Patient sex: M
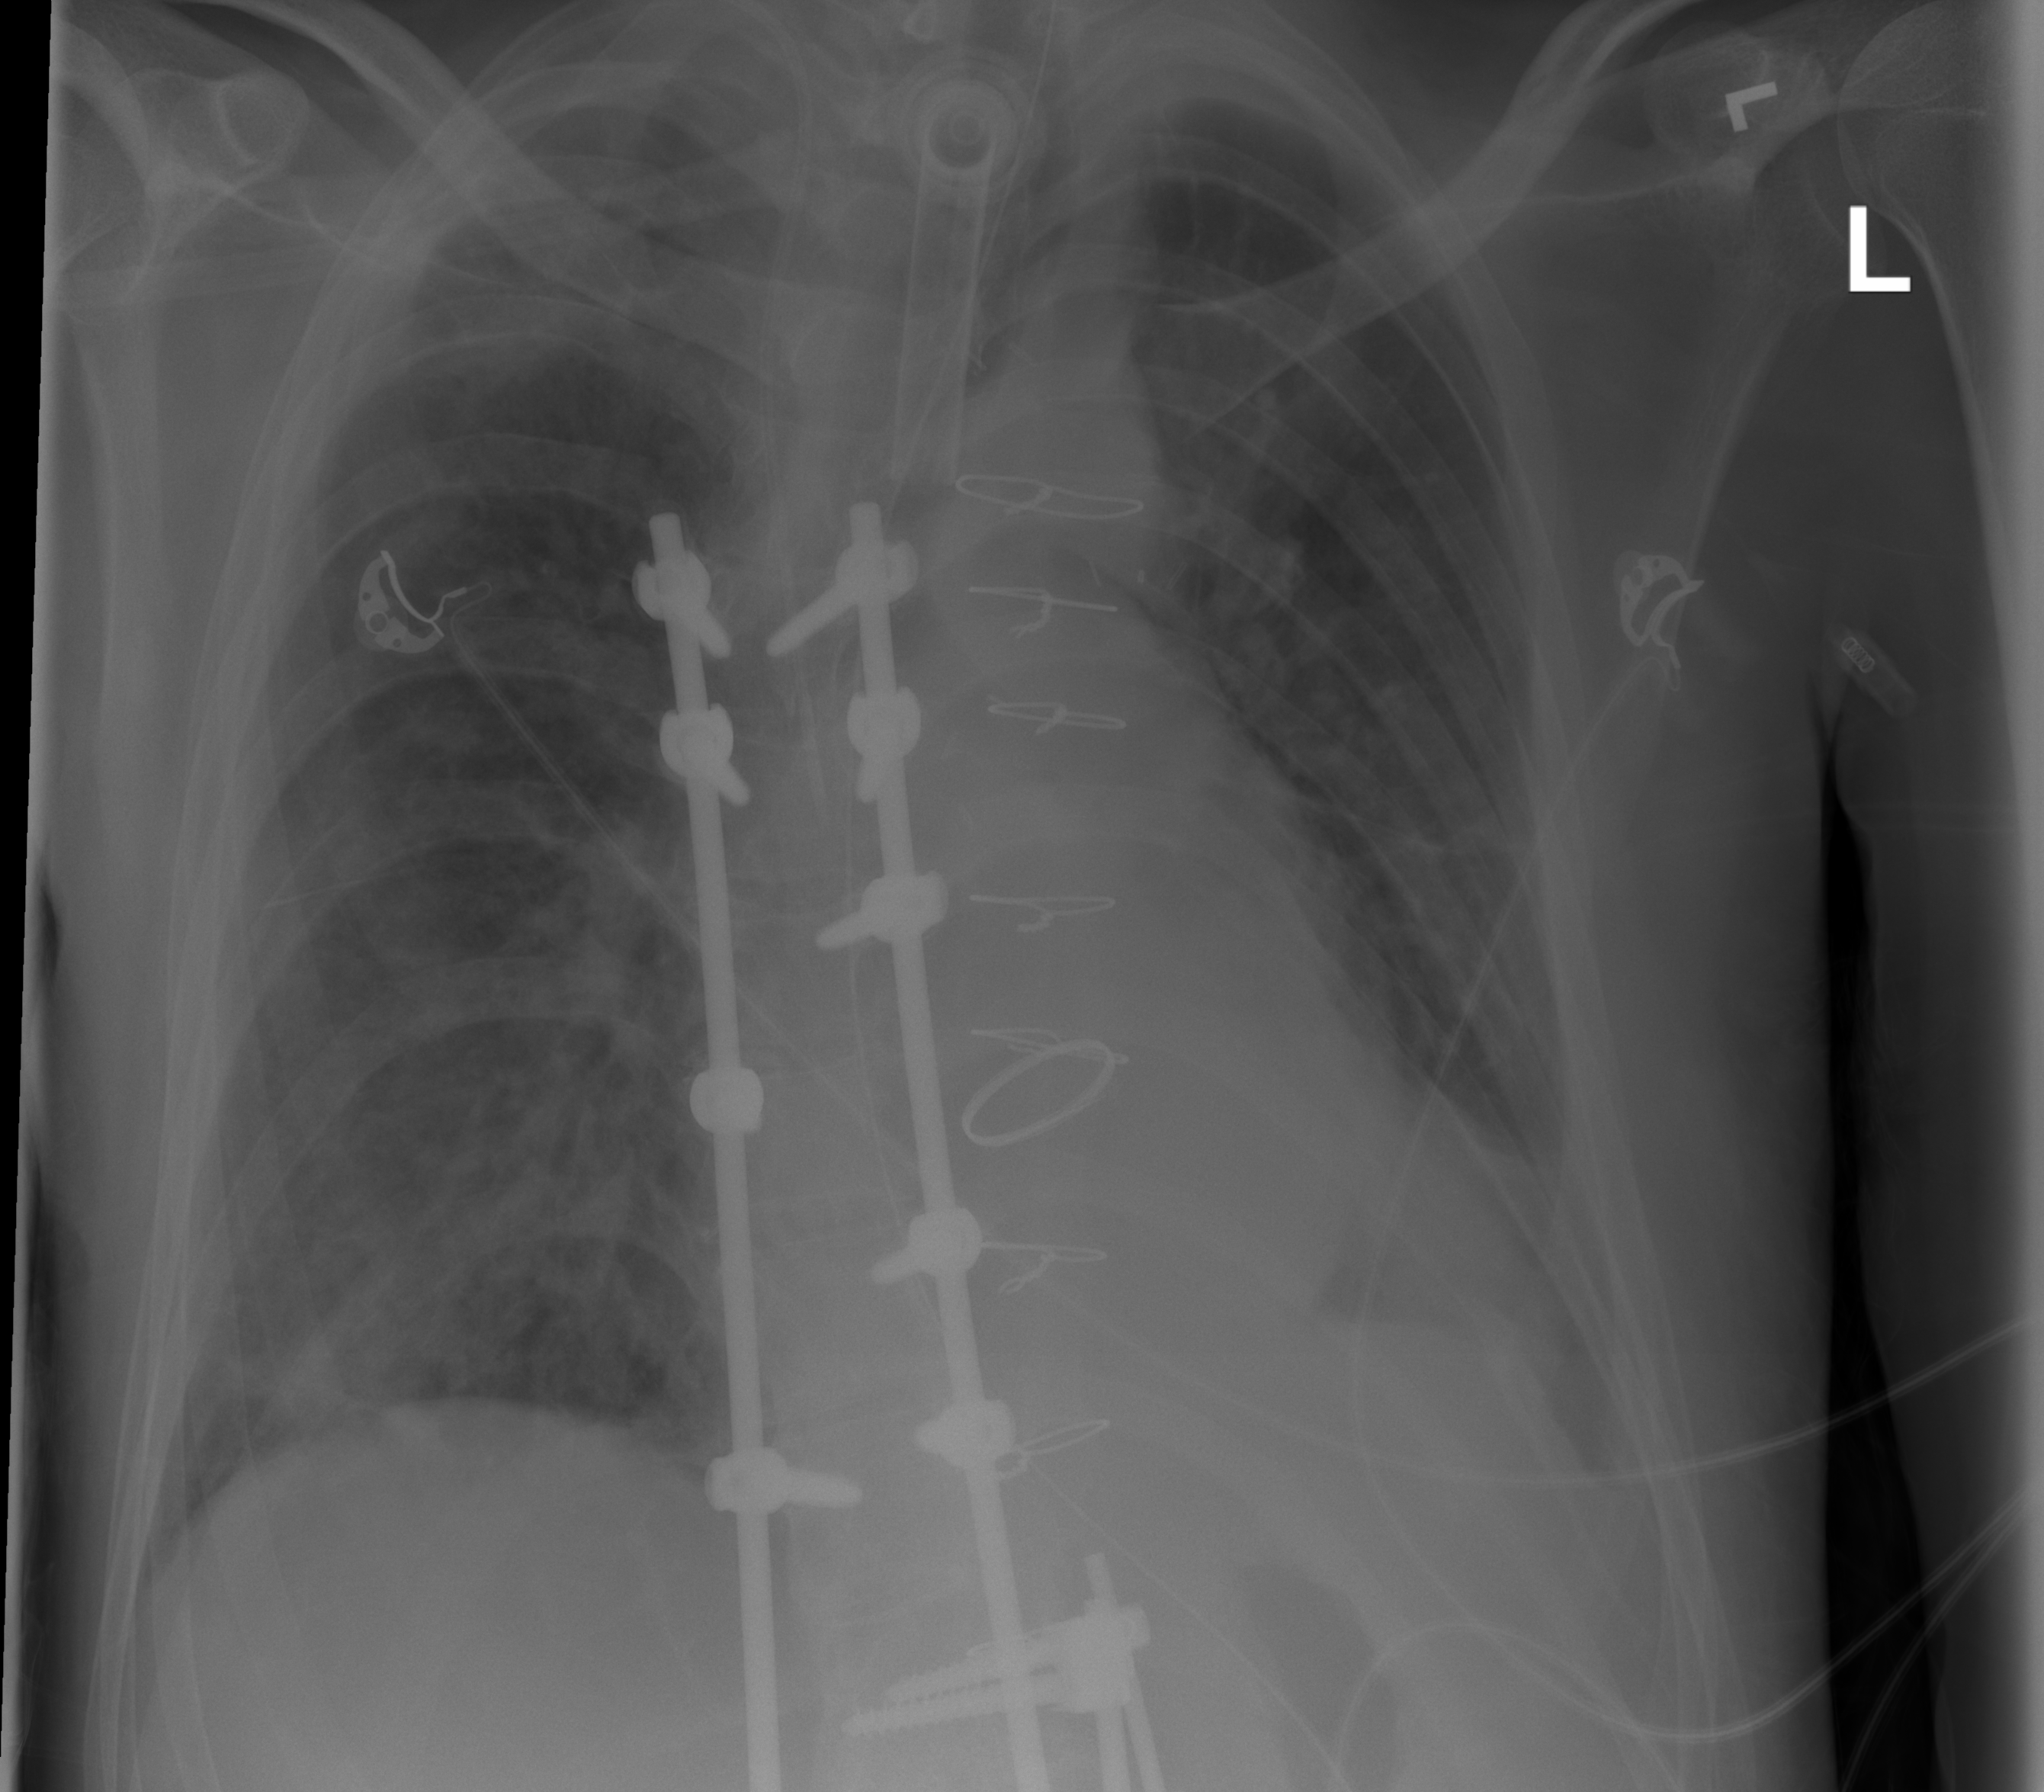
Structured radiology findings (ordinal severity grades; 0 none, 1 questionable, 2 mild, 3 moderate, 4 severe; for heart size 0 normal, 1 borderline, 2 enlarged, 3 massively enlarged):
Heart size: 0
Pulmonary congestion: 0
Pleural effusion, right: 0
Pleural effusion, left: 2
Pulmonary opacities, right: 2
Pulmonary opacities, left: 2
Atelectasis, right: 0
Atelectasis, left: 2